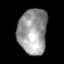
Tissue: lung
Cell type: Others
Senescence score: 0.2374
Nuclear area (px): 1291
Mean DAPI intensity: 153.946